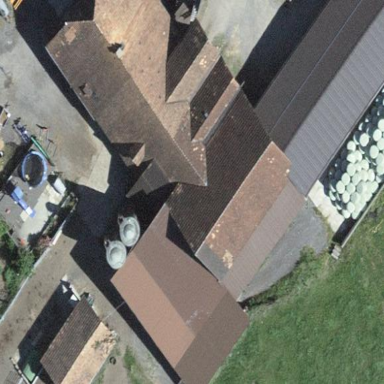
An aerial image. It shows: Farm building.